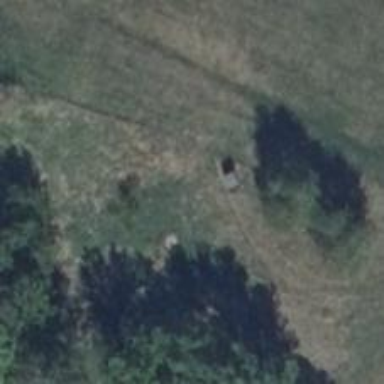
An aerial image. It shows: Hunting stand.